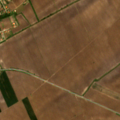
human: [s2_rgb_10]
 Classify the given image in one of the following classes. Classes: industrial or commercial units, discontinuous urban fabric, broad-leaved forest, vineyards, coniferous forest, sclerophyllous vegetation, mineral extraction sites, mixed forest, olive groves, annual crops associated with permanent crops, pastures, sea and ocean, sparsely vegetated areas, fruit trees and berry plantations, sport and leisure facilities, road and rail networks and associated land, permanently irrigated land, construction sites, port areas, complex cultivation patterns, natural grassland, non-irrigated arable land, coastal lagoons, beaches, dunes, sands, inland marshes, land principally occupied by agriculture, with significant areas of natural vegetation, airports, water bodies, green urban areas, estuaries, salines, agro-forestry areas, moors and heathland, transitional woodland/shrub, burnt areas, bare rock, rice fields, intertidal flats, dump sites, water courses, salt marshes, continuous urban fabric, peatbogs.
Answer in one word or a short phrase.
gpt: discontinuous urban fabric, non-irrigated arable land